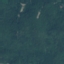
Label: Forest